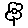
Label: flower